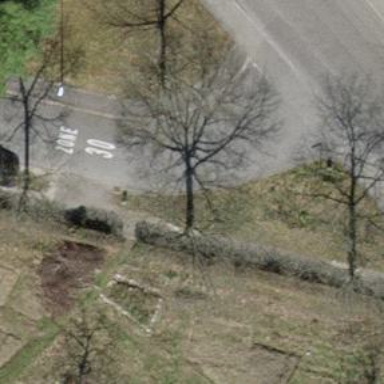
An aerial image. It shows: Avenue lined with broadleaved deciduous trees.